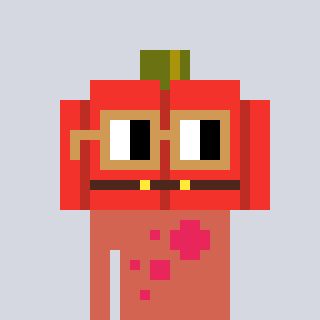
a pixel art character with square brown glasses, a pumpkin-shaped head and a peachy-colored body on a cool background